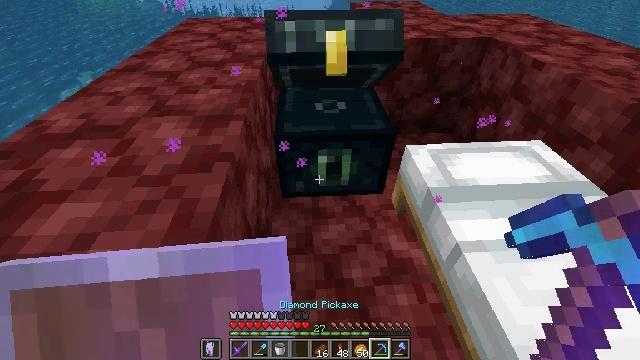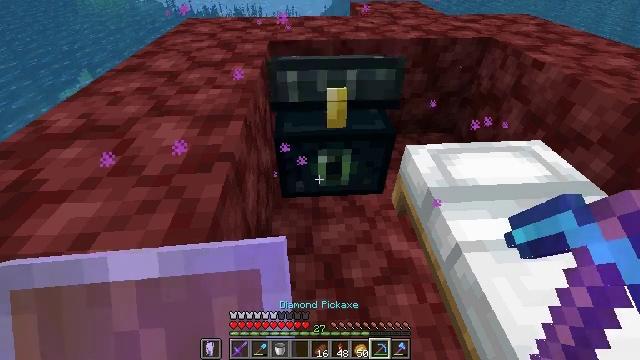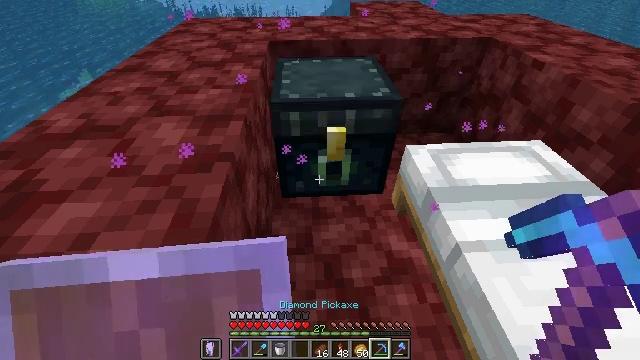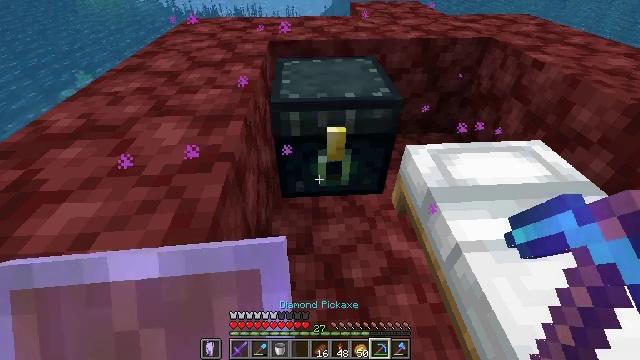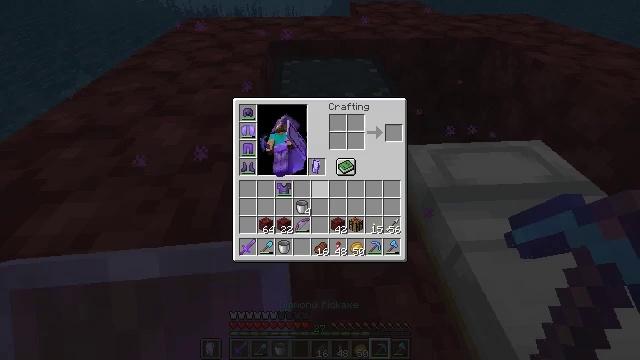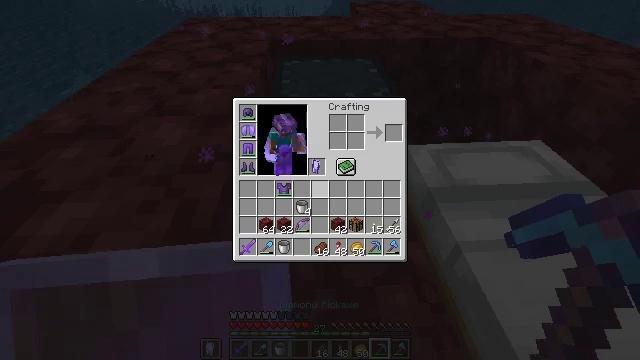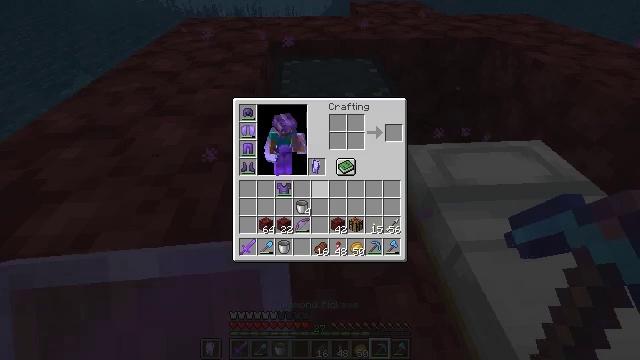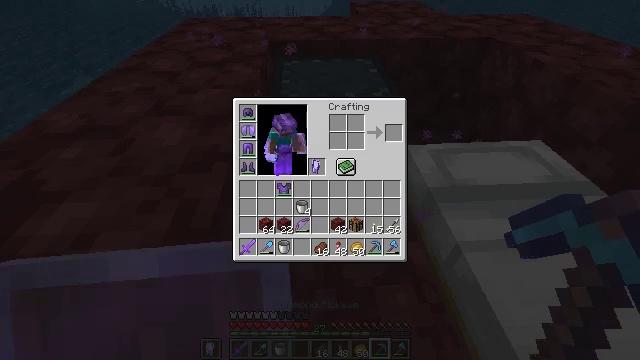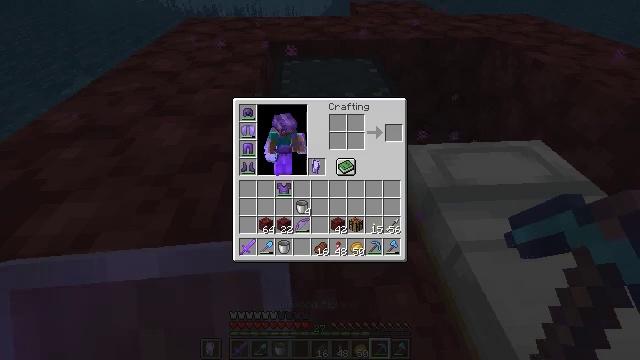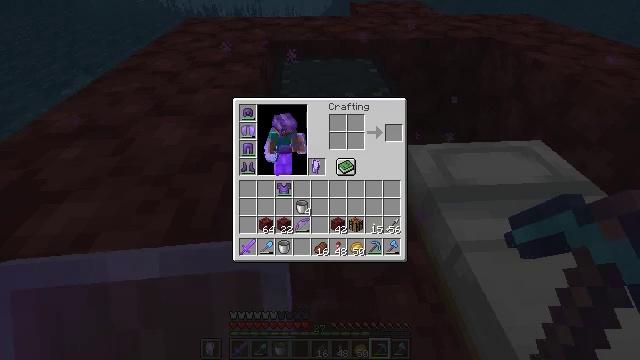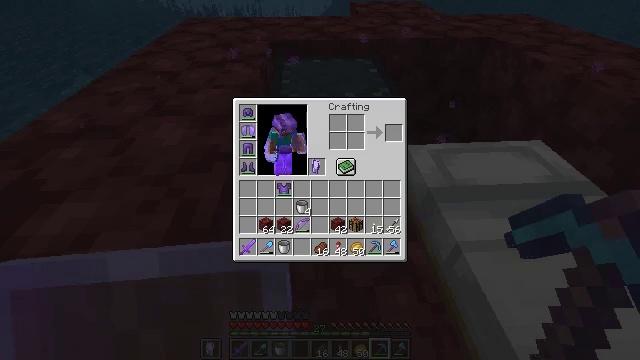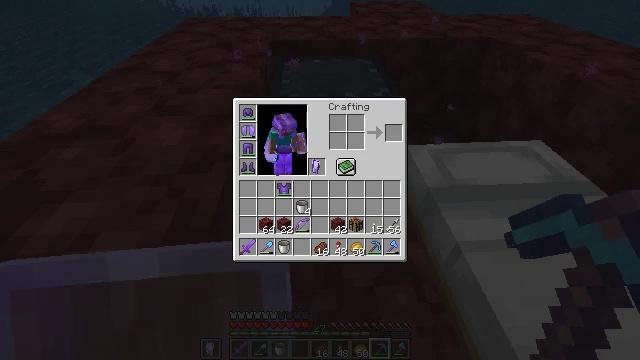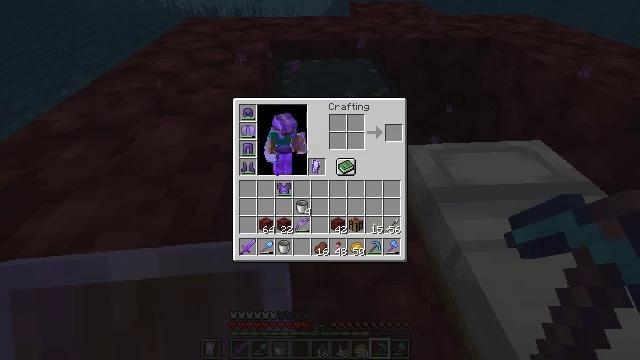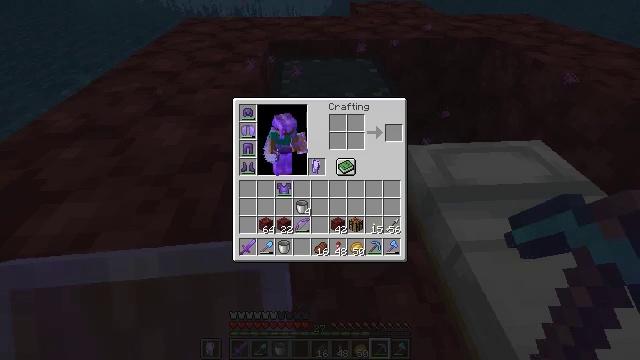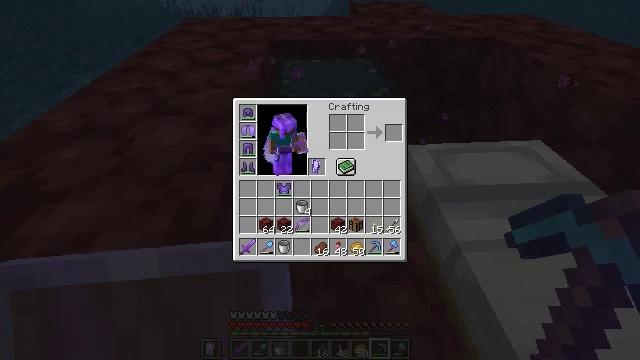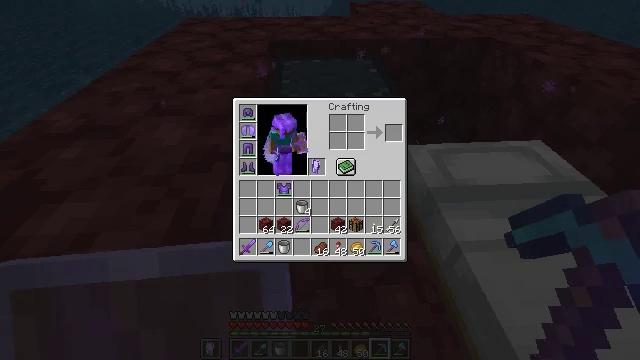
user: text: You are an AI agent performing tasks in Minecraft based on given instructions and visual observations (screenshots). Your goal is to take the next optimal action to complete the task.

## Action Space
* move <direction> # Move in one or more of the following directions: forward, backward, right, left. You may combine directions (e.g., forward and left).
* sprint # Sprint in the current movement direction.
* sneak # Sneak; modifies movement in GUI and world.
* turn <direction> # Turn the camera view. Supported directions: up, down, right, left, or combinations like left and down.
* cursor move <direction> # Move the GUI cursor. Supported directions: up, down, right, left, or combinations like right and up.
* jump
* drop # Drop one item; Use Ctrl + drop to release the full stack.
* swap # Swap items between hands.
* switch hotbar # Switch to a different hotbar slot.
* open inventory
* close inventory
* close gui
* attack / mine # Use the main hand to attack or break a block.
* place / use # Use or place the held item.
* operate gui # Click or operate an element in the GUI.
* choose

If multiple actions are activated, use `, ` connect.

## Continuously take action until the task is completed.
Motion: motion action
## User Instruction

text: Use a pickaxe to gather the ender chest.
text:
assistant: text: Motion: no_op
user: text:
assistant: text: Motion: no_op
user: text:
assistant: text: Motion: no_op
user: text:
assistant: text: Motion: close inventory
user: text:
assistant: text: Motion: close inventory
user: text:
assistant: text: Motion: close inventory
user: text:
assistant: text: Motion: open gui
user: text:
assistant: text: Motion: no_op
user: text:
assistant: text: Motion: no_op
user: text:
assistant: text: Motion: no_op
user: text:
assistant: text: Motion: no_op
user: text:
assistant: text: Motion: no_op
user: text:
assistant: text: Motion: no_op
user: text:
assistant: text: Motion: sneak
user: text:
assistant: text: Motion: sneak
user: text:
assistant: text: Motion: sneak
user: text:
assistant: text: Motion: no_op
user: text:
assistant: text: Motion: close gui
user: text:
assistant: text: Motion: open inventory
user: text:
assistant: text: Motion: open inventory
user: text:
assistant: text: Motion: no_op
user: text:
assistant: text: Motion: use / place
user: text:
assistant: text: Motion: use / place
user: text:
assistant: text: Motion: use / place
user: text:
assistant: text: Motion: use / place
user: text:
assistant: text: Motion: no_op
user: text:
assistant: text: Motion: no_op
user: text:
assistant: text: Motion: no_op
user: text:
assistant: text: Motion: no_op
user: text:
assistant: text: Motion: no_op